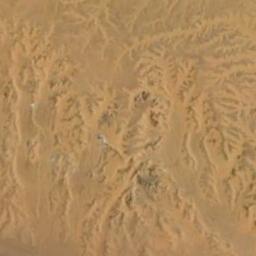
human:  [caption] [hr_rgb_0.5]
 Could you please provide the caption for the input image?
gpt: The desert is full of yellow sand .

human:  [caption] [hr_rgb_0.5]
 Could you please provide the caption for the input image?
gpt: There are some bare rocks in this desert .

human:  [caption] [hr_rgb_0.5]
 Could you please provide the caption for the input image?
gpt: The desert has yellow loess and some ravines of different sizes .

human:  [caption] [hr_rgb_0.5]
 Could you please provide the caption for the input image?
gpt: This is a yellow desert with wavy stripes .

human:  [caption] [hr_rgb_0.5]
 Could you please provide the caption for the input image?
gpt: A yellow desert with many dunes .